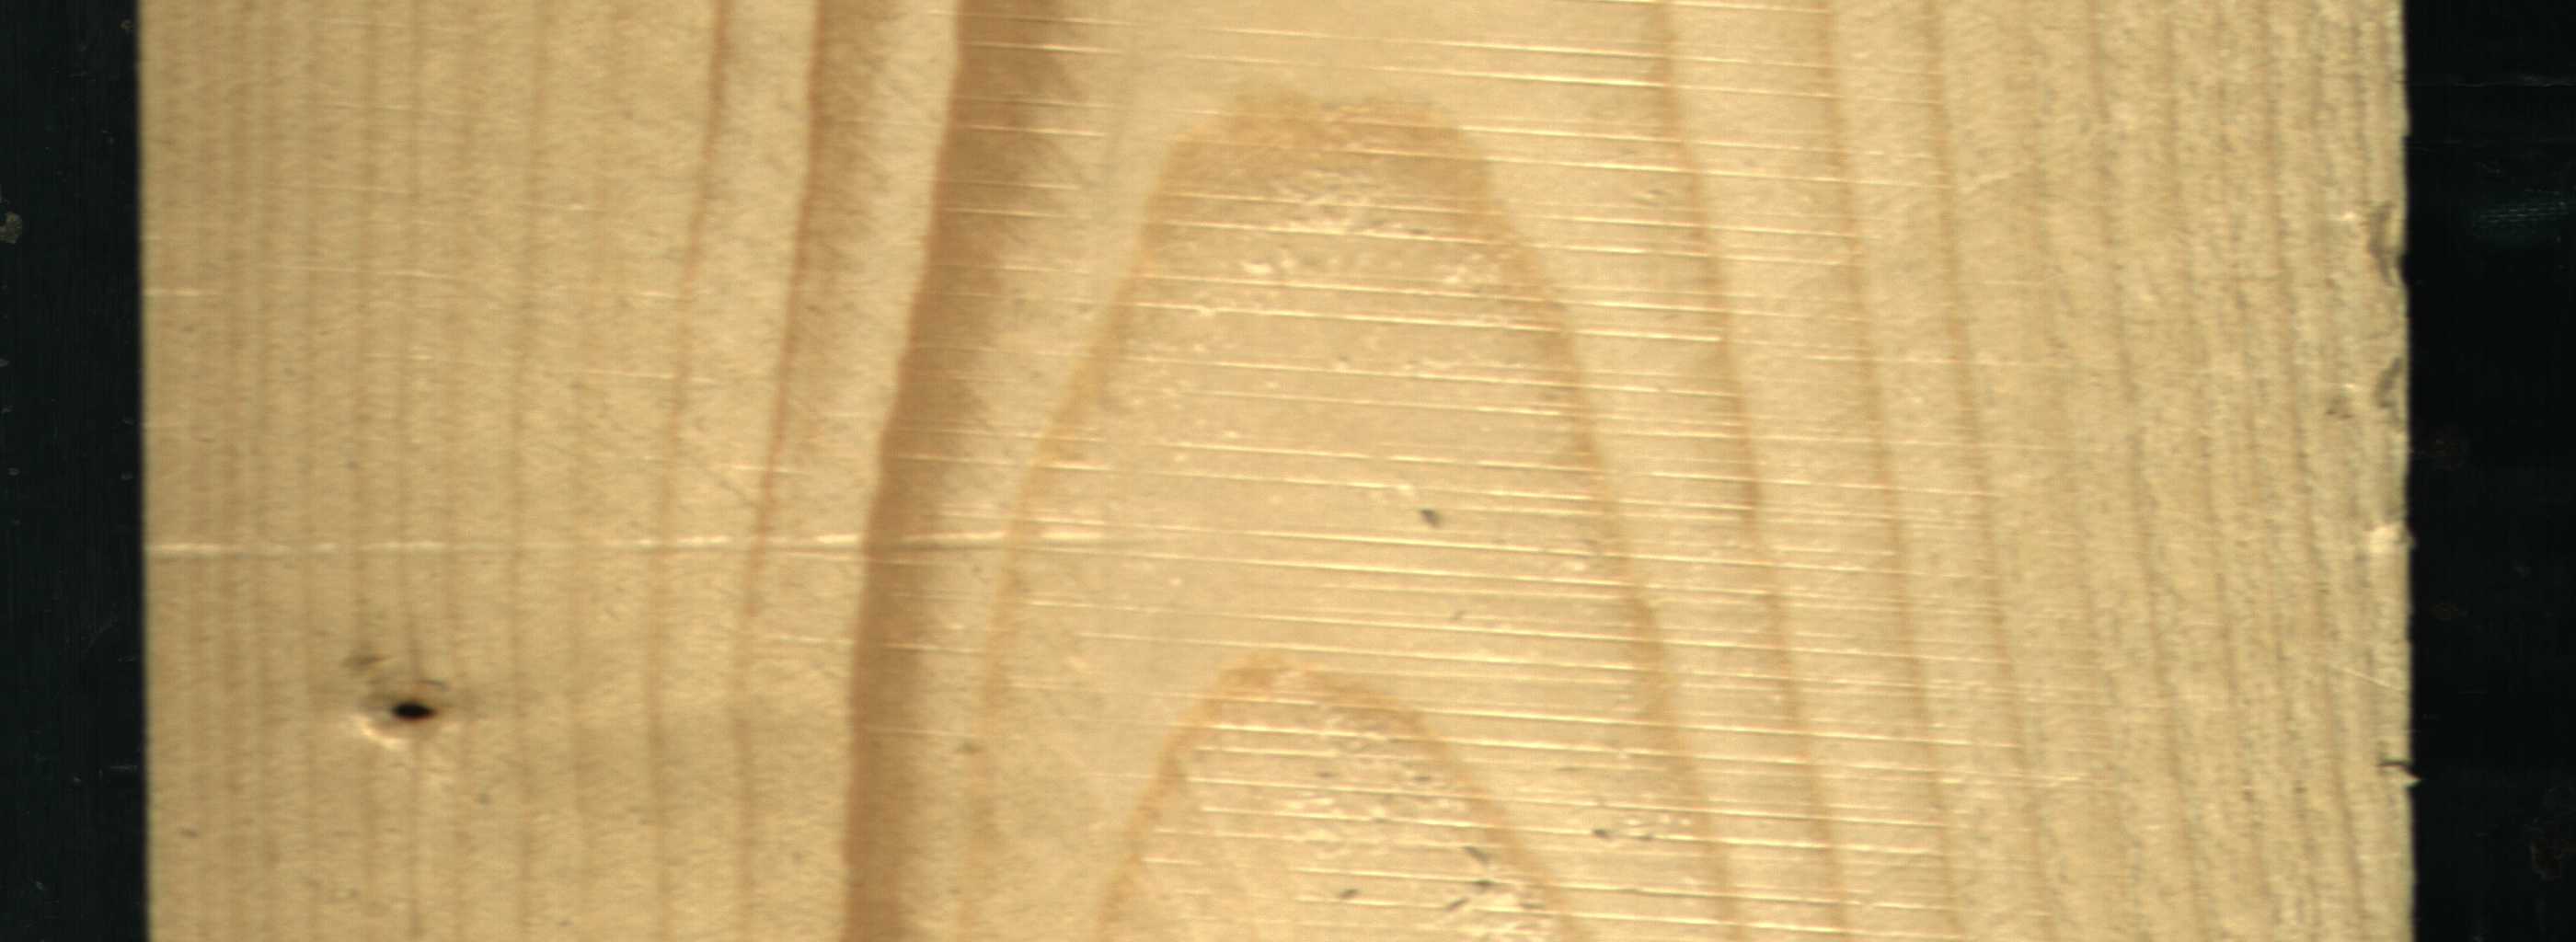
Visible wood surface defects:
Quartzity
Dead_Knot